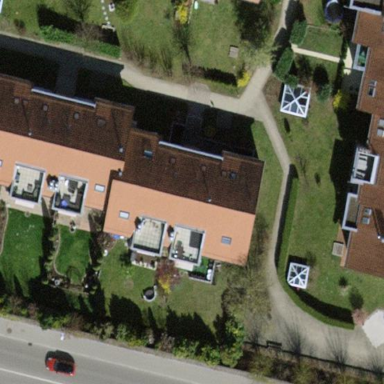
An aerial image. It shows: Building with pitched roof.